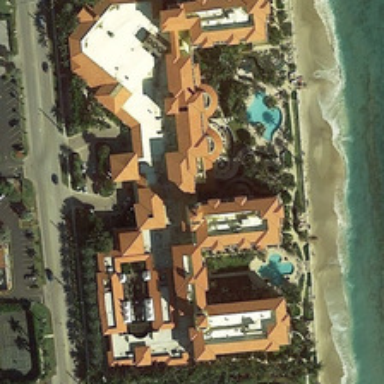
Several buildings with swimming pools are near a beach .